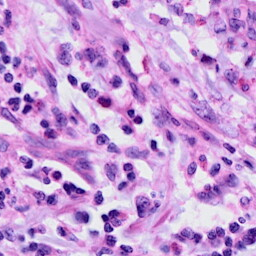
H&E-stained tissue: Cervix